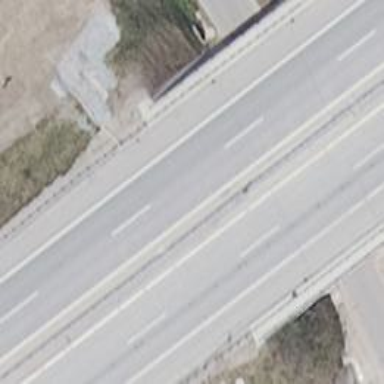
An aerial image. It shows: Bridge over motorway.